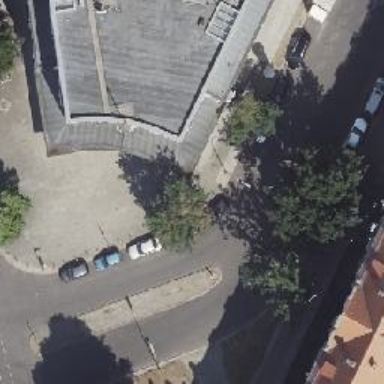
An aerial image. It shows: Parking lane area.